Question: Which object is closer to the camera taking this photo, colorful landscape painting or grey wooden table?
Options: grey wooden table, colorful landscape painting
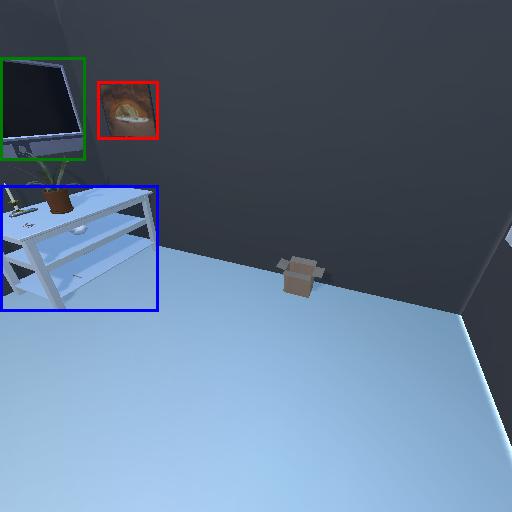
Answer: grey wooden table